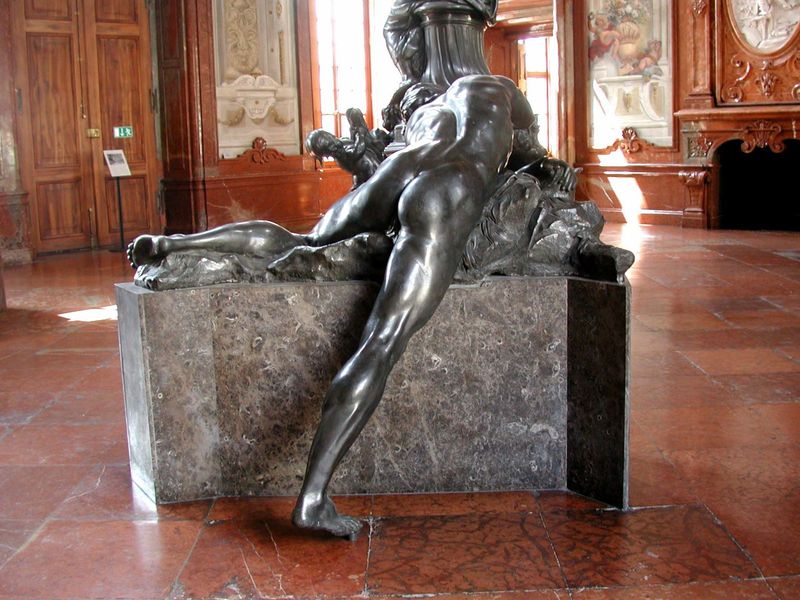
Titel: Providentia-Brunnen
Künstler: Georg Raphael Donner
Institution: Wien, Österreichisches Barockmuseum
Schlagwörter: akt, fuß, gemälde, kampf, körper, mann, nackt, fenster, grau, holz, marmor, raum, rücken, schwarz, stützen, säule, tür, zimmer, rot, schloss, malerei, mensch, sockel, stein, tot, boden, figur, kind, gebeugt, kinder, engel, putto, skulptur, statue, beine, bein, füße, hintern, rückenansicht, liegen, fels, saal, detail, muskeln, glanz, glänzen, glänzend, metall, bronze, marmorsockel, plastik, rodin, liegend, fallen, foto, gusseisen, burg, arsch, barfuß, sex, fliesen, von hinten, jüngling, stahl, mamor, bronzeguss, fesnter, ringen, musuem, zimme, bildhauen, 19. jahrhundert, po, 1900, 1800, 1750, bronhze, salal